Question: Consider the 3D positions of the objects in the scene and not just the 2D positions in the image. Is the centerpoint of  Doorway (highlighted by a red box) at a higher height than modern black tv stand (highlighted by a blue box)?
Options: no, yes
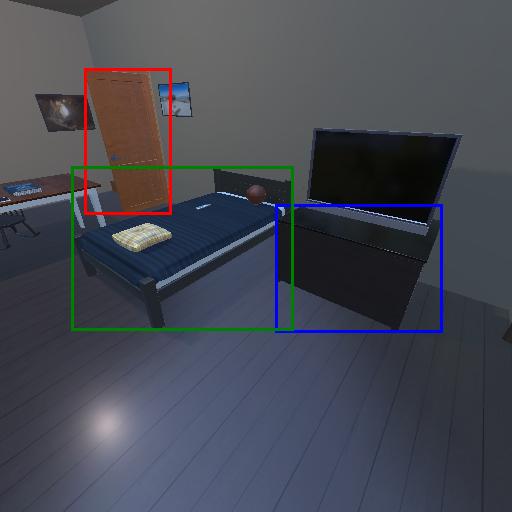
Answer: no